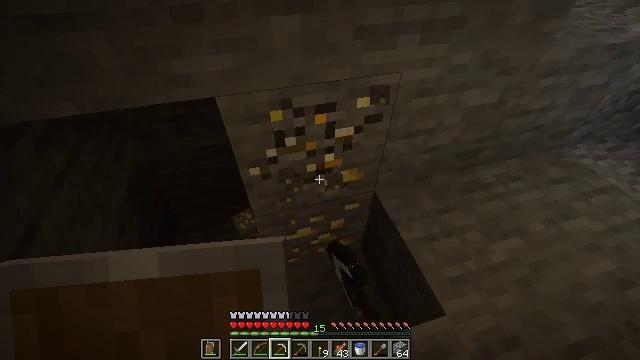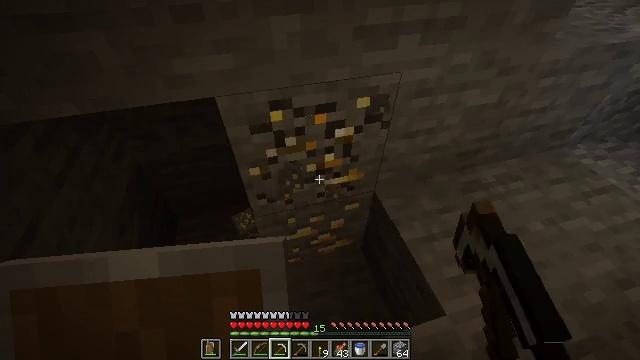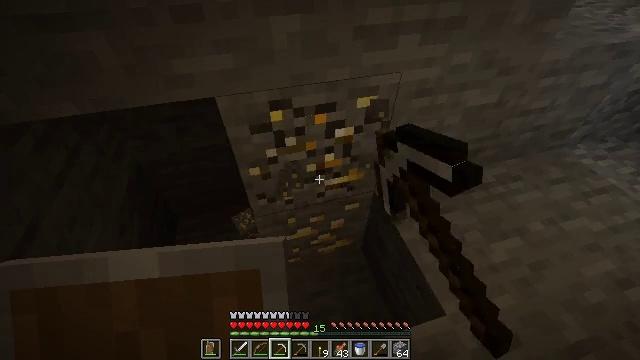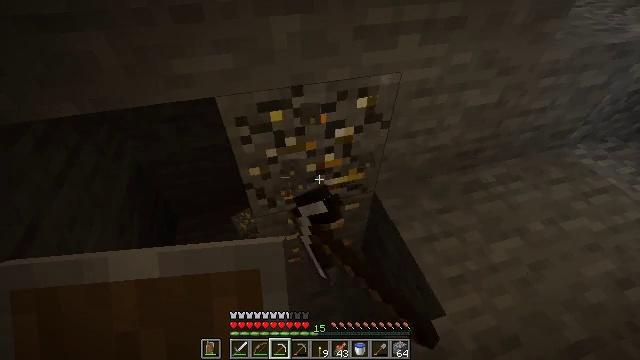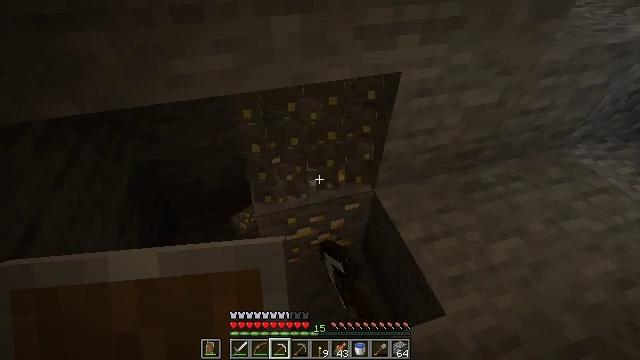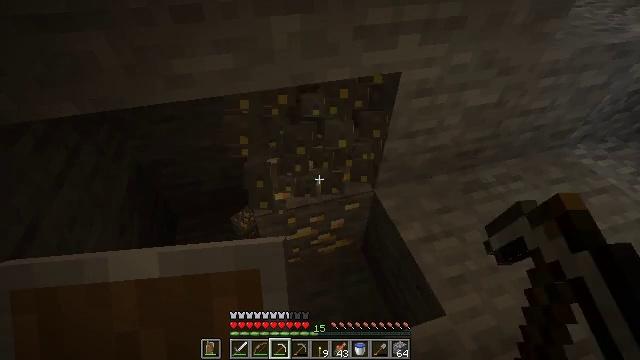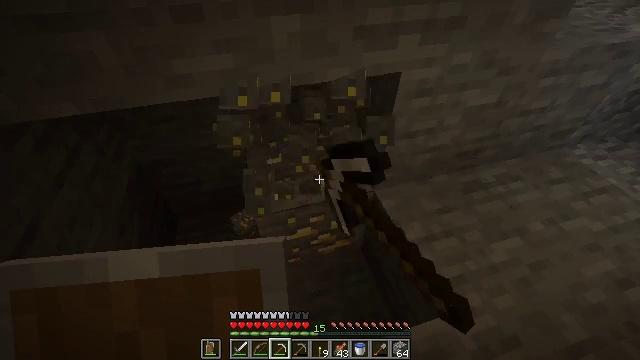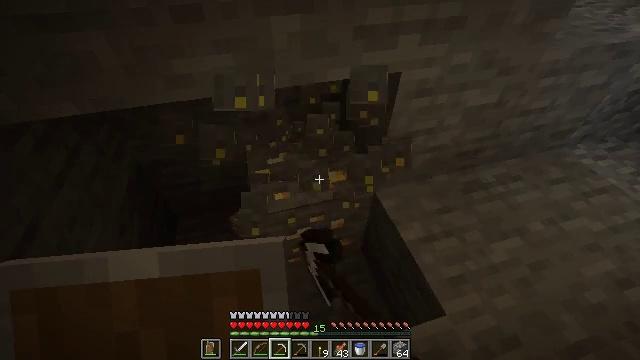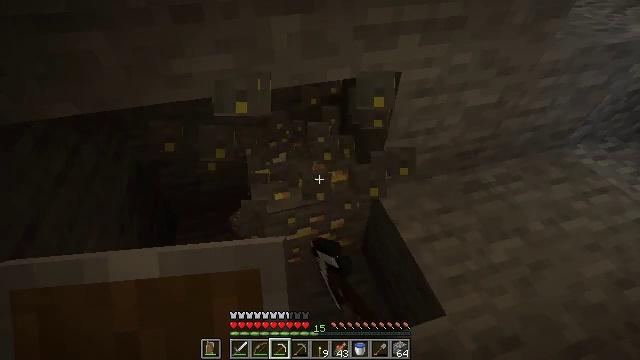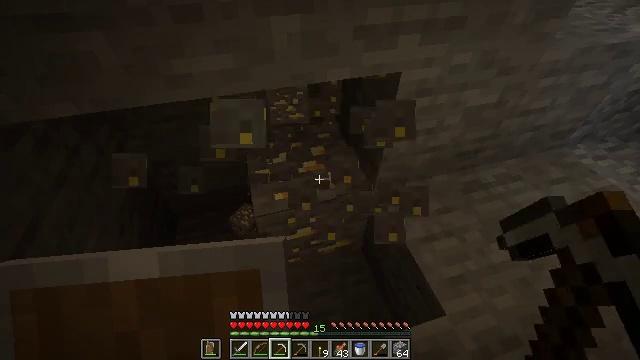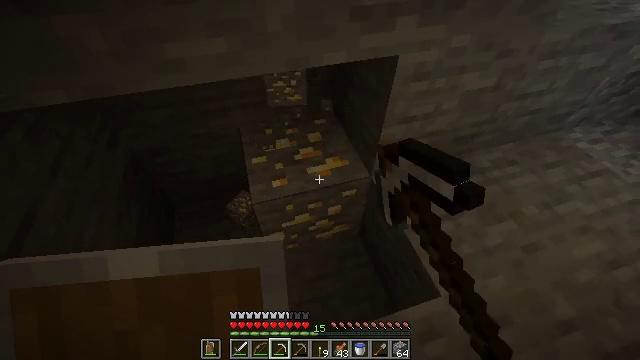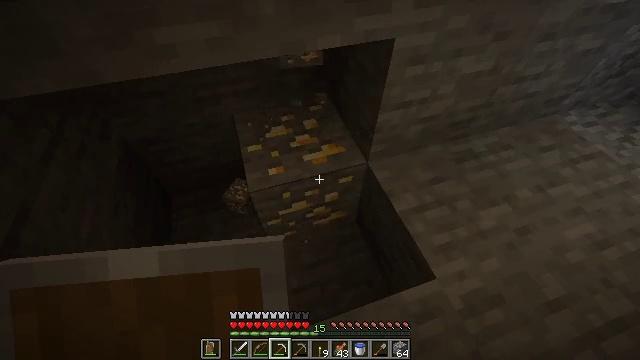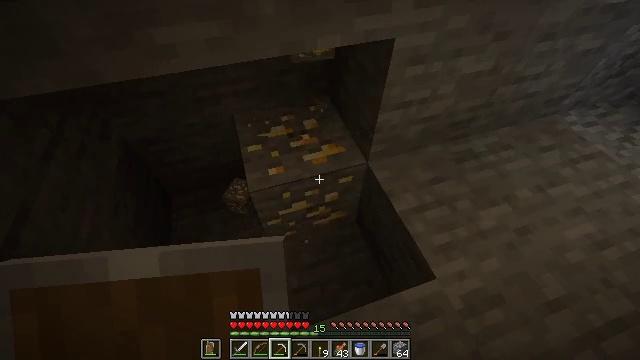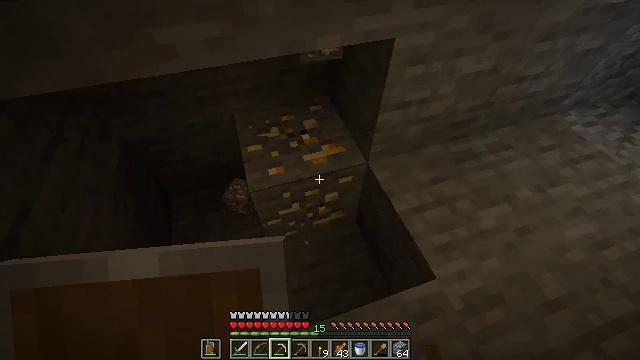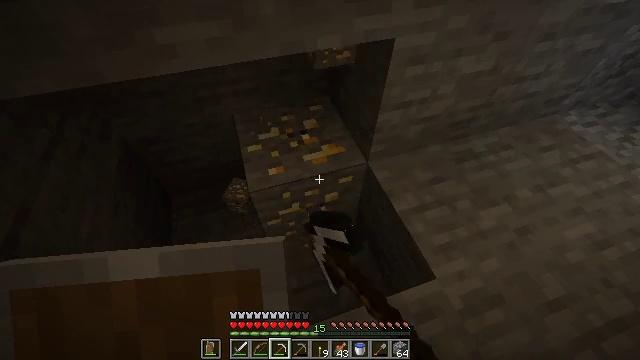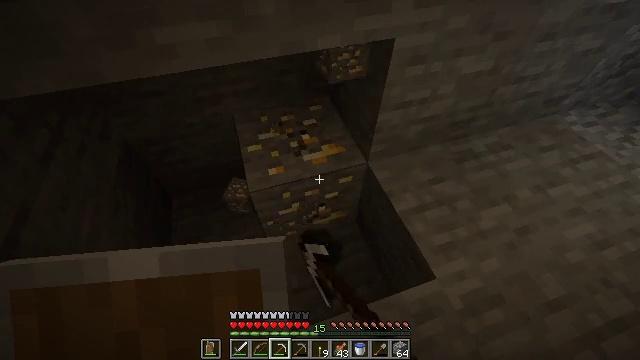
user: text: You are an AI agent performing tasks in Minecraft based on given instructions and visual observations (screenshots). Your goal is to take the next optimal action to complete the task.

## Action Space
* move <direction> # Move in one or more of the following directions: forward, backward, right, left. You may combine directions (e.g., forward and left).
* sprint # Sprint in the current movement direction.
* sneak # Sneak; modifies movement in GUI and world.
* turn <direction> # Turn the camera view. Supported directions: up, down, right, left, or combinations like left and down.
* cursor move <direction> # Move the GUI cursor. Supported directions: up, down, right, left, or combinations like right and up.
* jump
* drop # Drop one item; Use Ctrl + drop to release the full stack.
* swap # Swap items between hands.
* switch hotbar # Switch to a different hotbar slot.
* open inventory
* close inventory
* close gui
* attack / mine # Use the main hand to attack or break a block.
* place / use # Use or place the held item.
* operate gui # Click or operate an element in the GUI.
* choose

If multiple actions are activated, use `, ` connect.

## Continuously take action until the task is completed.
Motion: motion action
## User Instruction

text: Extract gold ore from the mine.
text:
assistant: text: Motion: attack / mine
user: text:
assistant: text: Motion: attack / mine
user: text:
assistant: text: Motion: attack / mine
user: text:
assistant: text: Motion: attack / mine
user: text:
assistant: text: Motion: attack / mine
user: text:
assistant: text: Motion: attack / mine
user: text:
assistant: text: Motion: attack / mine
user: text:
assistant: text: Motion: attack / mine
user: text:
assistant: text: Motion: attack / mine
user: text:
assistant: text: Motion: turn down, attack / mine
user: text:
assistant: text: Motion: turn right and down, attack / mine
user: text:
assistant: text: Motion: attack / mine
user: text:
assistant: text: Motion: attack / mine
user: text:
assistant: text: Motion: attack / mine
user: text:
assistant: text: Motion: attack / mine
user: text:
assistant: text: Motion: attack / mine
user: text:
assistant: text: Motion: attack / mine
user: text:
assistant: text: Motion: attack / mine
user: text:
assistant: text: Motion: attack / mine
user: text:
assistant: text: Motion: attack / mine
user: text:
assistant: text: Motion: attack / mine
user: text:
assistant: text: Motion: attack / mine
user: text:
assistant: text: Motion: attack / mine
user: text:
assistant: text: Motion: attack / mine
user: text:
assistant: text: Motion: attack / mine
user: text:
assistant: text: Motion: move forward, attack / mine
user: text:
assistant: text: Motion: move forward, attack / mine
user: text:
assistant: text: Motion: move forward and move left, attack / mine
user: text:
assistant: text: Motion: move forward and move left, turn right and down, attack / mine
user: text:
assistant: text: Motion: attack / mine